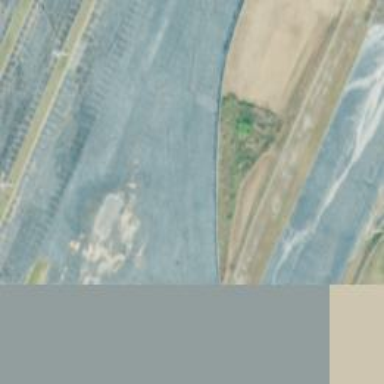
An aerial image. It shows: Abandoned railway spur.